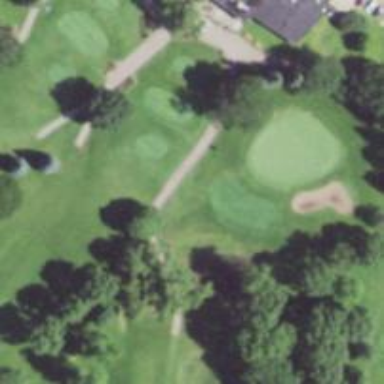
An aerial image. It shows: Path for both road and golf.